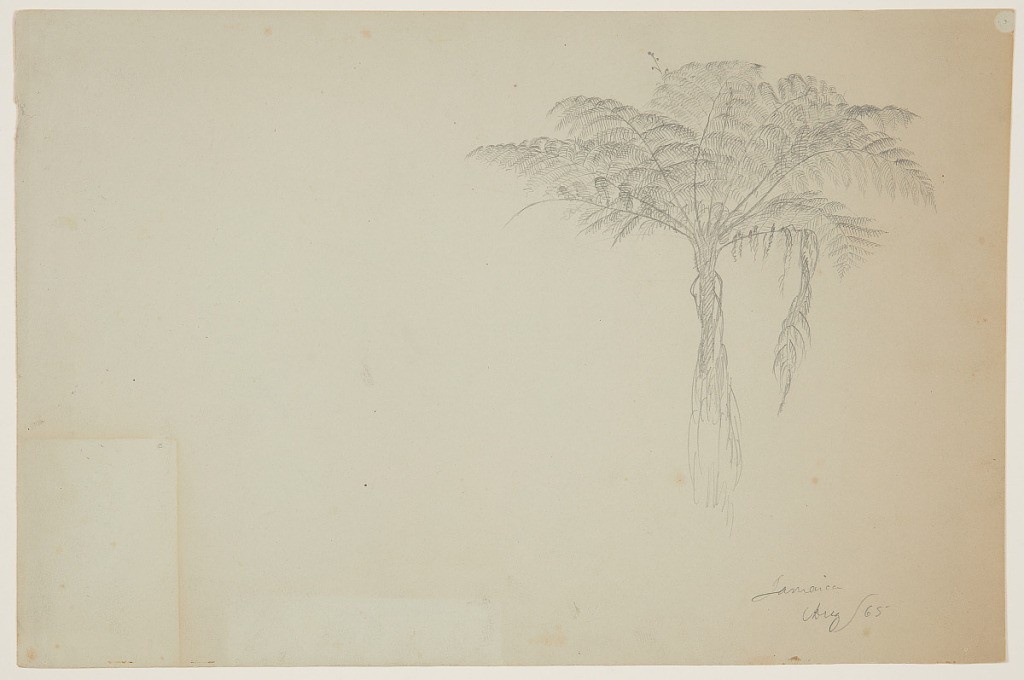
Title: Tree Fern, Jamaica
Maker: Frederic Edwin Church, American, 1826–1900
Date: August 1865
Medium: Graphite on gray-green wove paper
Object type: Drawing
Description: Botanical sketch of a tree fern in Jamaica. Characterized by its light and wispy leaves and wooly bark, the tree dominates the right portion of the composition while the remaining space is blank.